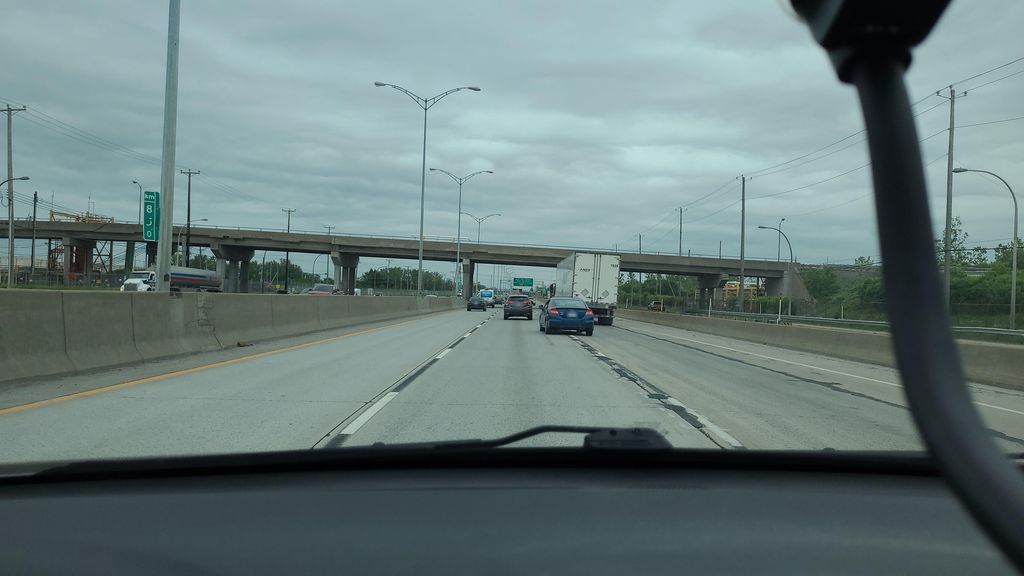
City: montreal